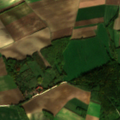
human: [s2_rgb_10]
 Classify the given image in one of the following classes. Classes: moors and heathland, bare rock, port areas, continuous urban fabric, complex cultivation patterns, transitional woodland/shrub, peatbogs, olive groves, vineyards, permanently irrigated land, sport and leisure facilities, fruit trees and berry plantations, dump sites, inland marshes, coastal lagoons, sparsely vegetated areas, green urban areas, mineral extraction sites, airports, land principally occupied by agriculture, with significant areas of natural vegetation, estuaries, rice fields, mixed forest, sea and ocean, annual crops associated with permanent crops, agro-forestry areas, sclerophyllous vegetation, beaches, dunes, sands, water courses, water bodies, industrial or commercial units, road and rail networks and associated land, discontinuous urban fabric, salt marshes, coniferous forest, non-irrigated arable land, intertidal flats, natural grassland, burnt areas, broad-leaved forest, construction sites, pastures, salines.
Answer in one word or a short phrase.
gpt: non-irrigated arable land, complex cultivation patterns, land principally occupied by agriculture, with significant areas of natural vegetation, broad-leaved forest